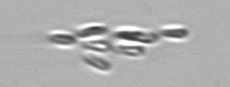
Label: Dinobryon